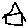
Label: house